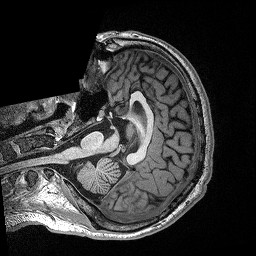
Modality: T1w
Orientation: axial
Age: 24
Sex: male
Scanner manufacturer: siemens
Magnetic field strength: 3 T
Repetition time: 2.4 s
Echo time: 0.03 s